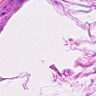
Metastatic tissue present: no